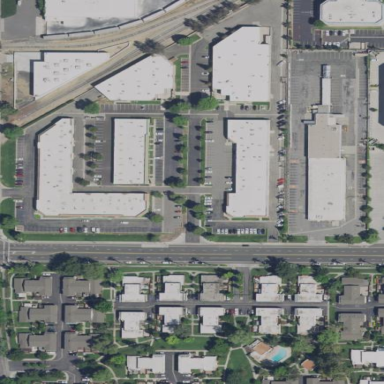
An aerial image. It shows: Commercial area.